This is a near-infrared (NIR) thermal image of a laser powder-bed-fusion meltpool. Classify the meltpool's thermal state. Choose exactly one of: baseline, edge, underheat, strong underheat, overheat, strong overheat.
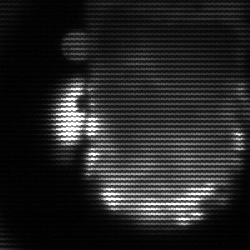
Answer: baseline